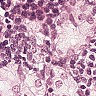
Metastatic tissue present: yes